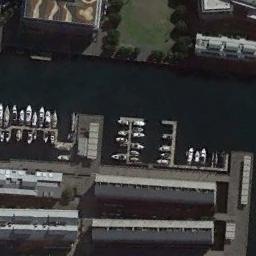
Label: harbor